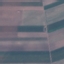
Land use / land cover: AnnualCrop